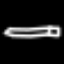
Label: pencil